Question: I wish to create a limit cycle in Matlab. A limit cycle looks something like this:

I have no idea how to do it though, I've never done anything like this in Matlab.
The equations to describe the limit cycle are the following:
'''
x_1d=x_2
x_2d=-x_1+x_2-2*(x_1+2*x_2)x_2^2
'''
It is to be centered around the equilibrium which is (0,0)
Can any of you help me?
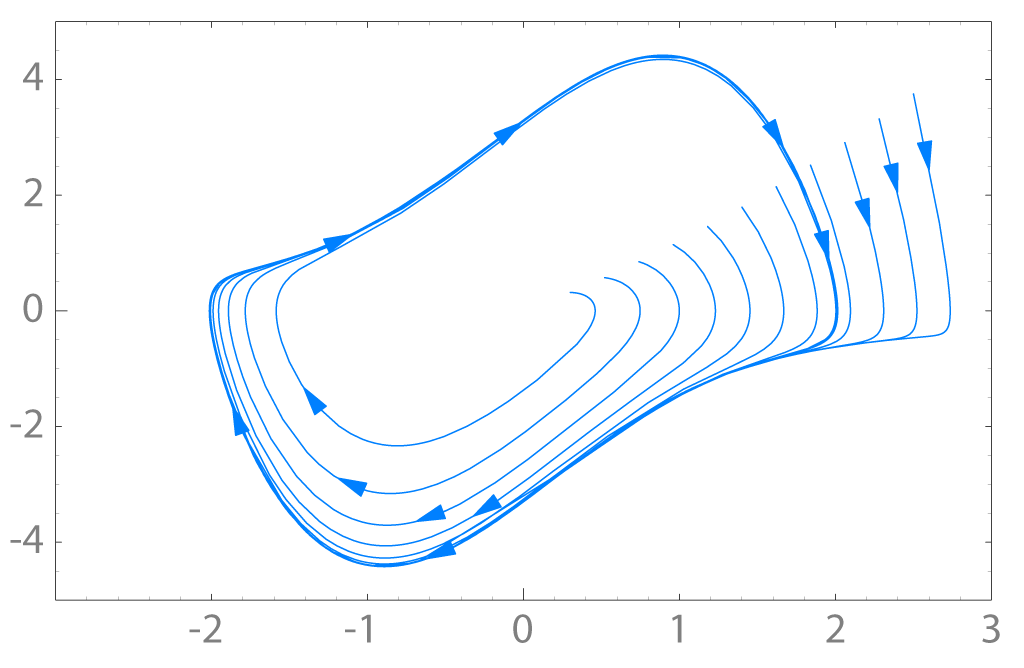
Answer: If you use the partial derivatives of your function to make a vector field, you can then use streamlines to visualize the cycle that you are describing.
For example, the function f = x^2+y^2
Gives me partial derivatives dx = 2x, dy=2y For the visualization, I sample from the partial derivatives over a grid.
'''
[x,y] = meshgrid(0:0.1:1,0:0.1:1);
dx = 2*x;
dy = 2*y;
'''
To visualize the vector field, I use 'quiver';
'''
figure;
quiver(x, y, dx, dy);
'''
Using streamline, I can visualize the path a particle injected into the vector field would take. In my example, I inject the particle at (0.1, 0.1)
'''
streamline(x,y, dx, dy, 0.1, 0.1);
'''
This produces the following visualization

In your case, you can omit the quiver step to remove the hedgehog arrows at every grid point.
Here's another example that shows the particle converging to an orbit.

So as knedlsepp points out, the function you are interested in is a bit ambiguously stated. In Matlab, '*' represents the matrix product while '.*' represents the element-wise multiplication between matrices. Similarly, '^2' represents 'MM' for a matrix 'M', while '.^2' represents taking the element-wise power.
So,
'''
[x_1,x_2] = meshgrid(-4:0.1:4,-4:0.1:4);
dx_1 = x_2;
dx_2 = -x_1+x_2-2*(x_1+2*x_2)*(x_2)^2;
figure; streamline(x_1,x_2, dx_1, dx_2, 0:0.1:4, 0:0.1:4);
'''
Looks like

This function will not show convergence because it doesn't converge.
knedlsepp suggests that the function you are actually interested in is
'''
dx_1 = -1 * x_2;
dx_2 = -1 * -x_1+x_2-2*(x_1+2*x_2).*(x_2).^2;
'''
<URL> has a nice description of the rest.